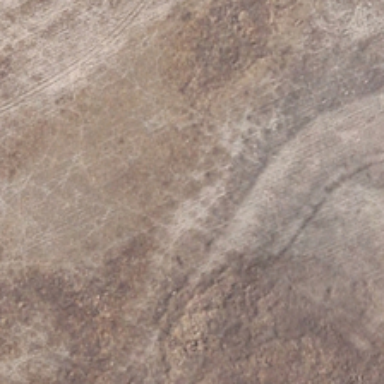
It is a piece of bareland .